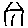
Label: house